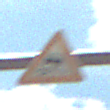
Verkehrszeichen: SchleuderOderRutschgefahr
Umgebung: Outdoor, Suburban
Tageszeit: Midday
Wetter: PartlyCloudy
Licht: Natural
Jahreszeit: NotSpecified
Kontrast: HighContrast